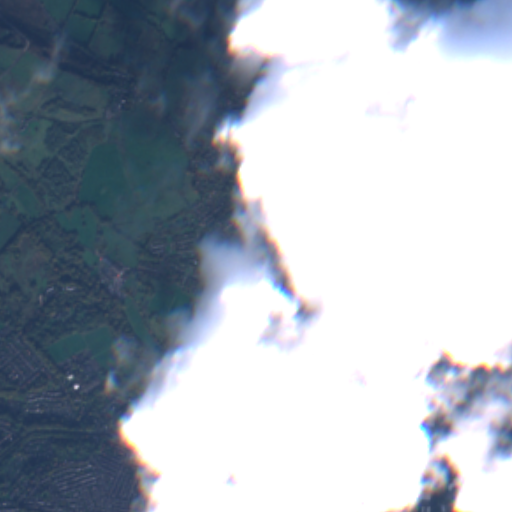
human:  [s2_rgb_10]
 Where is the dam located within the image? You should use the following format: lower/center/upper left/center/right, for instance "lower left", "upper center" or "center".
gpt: The dam is located in the lower right of the image.
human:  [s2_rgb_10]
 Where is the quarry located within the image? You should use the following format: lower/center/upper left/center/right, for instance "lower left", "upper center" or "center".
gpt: The quarry is located in the upper left of the image.
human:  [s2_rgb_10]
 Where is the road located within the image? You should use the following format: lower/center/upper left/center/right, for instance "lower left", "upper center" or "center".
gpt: There is no road in the image.